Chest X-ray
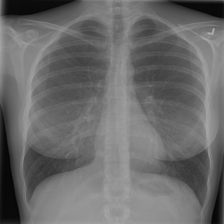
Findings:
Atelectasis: negative
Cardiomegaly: negative
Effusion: negative
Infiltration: negative
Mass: negative
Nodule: negative
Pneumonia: negative
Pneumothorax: positive
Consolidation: negative
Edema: negative
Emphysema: negative
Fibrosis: negative
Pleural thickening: negative
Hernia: negative